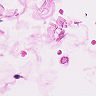
Metastatic tissue present: no